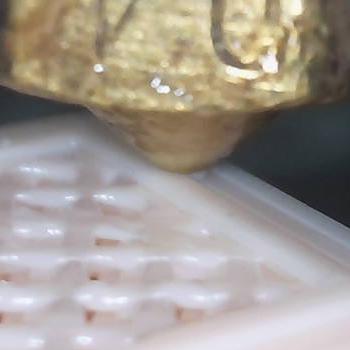
Flow rate: 168%